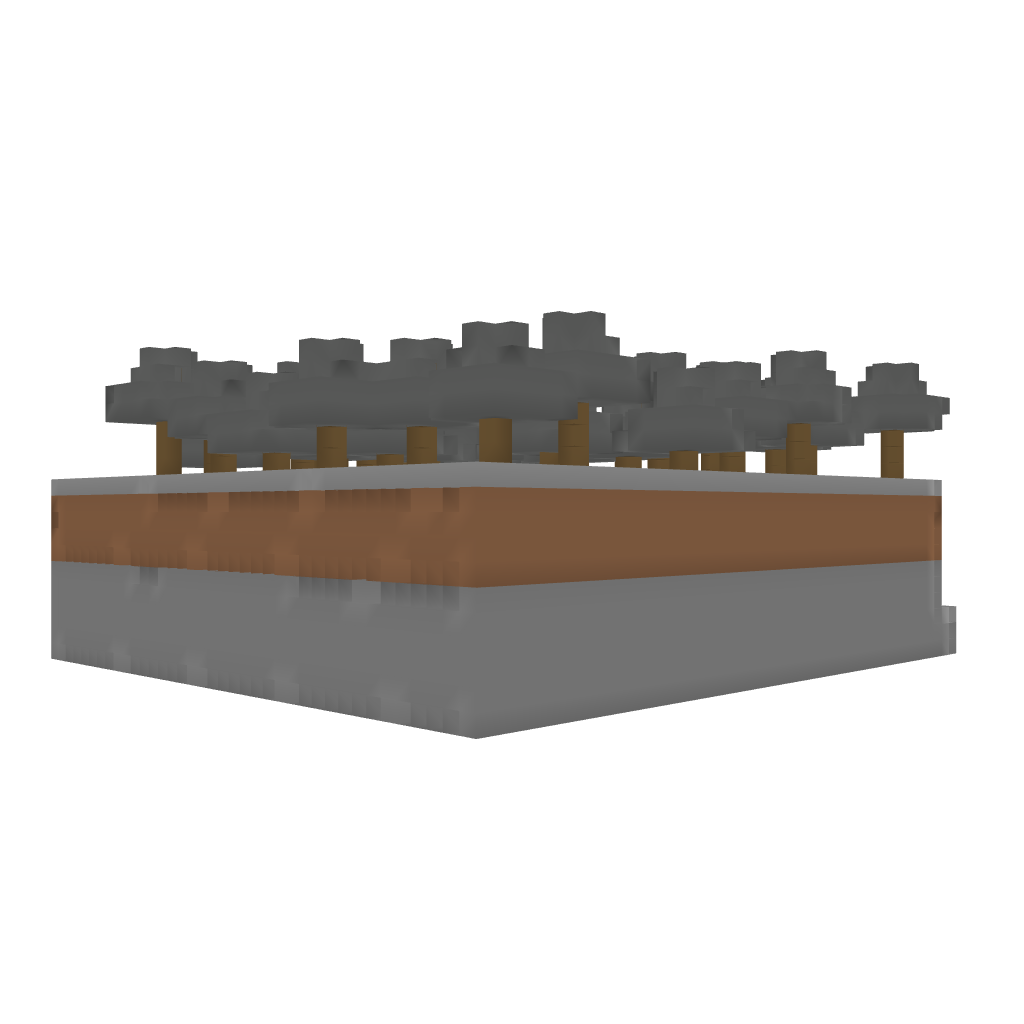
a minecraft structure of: Secret Base entrance